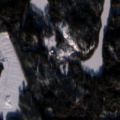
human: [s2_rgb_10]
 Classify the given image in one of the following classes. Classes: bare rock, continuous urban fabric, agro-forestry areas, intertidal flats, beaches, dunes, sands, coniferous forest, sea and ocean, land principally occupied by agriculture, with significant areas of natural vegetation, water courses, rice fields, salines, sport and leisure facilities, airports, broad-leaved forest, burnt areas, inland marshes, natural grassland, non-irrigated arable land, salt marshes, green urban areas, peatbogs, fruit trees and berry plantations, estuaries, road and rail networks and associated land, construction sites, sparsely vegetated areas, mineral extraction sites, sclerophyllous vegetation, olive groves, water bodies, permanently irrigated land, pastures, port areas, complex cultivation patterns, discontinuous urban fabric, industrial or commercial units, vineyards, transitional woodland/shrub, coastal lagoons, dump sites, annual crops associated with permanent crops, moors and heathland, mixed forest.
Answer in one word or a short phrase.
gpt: coniferous forest, mixed forest